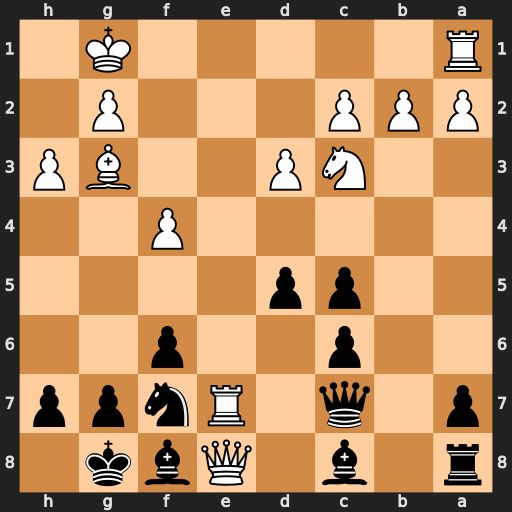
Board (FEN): r1b1Qbk1/p1q1Rnpp/2p2p2/2pp4/5P2/2NP2BP/PPP3P1/R5K1
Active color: b
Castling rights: -
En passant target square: -
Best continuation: Qxe7 Qxe7 Bxe7